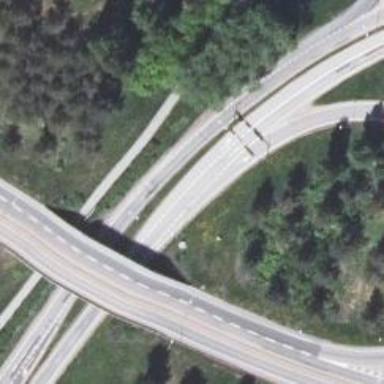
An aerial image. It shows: Asphalt road designated as trunk highway.